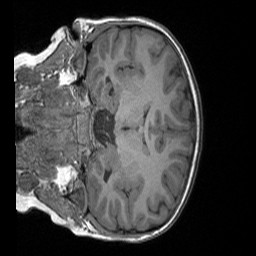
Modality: T1w
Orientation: coronal
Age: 8
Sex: female
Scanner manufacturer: siemens
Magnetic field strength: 3 T
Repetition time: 1.65 s
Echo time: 0.00203 s